Question: I have two separate jquery popup, one of which is populated from a 'GridView' data:
'''
//THIS IS THE POPUP WHICH PRE POPULATES THE TEXTAREA VALUE FROM THE GRIDVIEW
<asp:UpdatePanel runat="server" ID="upPop" UpdateMode="Conditional">
<ContentTemplate>
<div id="popupContactEM">
<a id="popupContactCloseEM" title="Close Window">x</a>
<div id="dvFourthEM" class="mainFirst">
<div id="leftdiv1EM" class="leftdivspec"><sup style="color: #FF0000; font-weight: bold;">*</sup>Message:<br /><br /><b style="font-size: xx-small;">Character Count: </b><input maxlength="4" size="4" id="charCountE" style="border: none; font-size: xx-small; color: #E55302;" disabled="disabled" /><br /><b style="font-size: xx-small;">Word Count: </b><input maxlength="4" size="4" style="border: none; font-size: xx-small; color: #E55302;" id="wordCountE" disabled="disabled" /></div>
<div id="rightdiv1EM" class="rightdivspec"><asp:TextBox ID="tbMessageEM" ClientIDMode="Static" runat="server" TextMode="MultiLine" Columns="30" Rows="5"></asp:TextBox></div>
</div>
</div>
<div id="backgroundPopupEM"></div>
</ContentTemplate>
</asp:UpdatePanel>
<div id="popupContact">
<a id="popupContactClose" title="Close Window">x</a>
<div id="dvFourth" class="mainFirst">
<div id="leftdiv1" class="leftdivspec"><sup style="color: #FF0000; font-weight: bold;">*</sup>Message:<br /><br /><b style="font-size: xx-small;">Character Count: </b><input maxlength="4" size="4" id="charCount" style="border: none; font-size: xx-small; color: #E55302;" disabled="disabled" /><br /><b style="font-size: xx-small;">Word Count: </b><input maxlength="4" size="4" style="border: none; font-size: xx-small; color: #E55302;" id="wordCount" disabled="disabled" /></div>
<div id="rightdiv1" class="rightdivspec"><asp:TextBox ID="tbMessage" ClientIDMode="Static" runat="server" TextMode="MultiLine" Columns="30" Rows="5"></asp:TextBox></div>
</div>
</div>
<div id="backgroundPopup"></div>
'''
I am trying to display the WORD and CHARACTER count for either popup with and I have the following JQuery:
'''
$(document).ready(function () {
$("#tbMessage").keyup(function () {
WordCounter(this, 0);
});
$("body").on('keyup', "#tbMessageEM", function (e) {
WordCounter(this, 1);
});
});
function WordCounter(txt, whc) {
if (whc == 0) {
s = txt.value;
}
else {
s = txt;
}
if (s.length == 0) {
len = 0;
}
else {
m1 = s.replace(/\s/g, '+');
m = m1.replace(/^\s/g, '+');
len = countWords(m);
}
if (whc == 0) {
document.getElementById("charCount").value = s.length;
document.getElementById("wordCount").value = len;
}
else {
document.getElementById("charCountE").value = s.length;
document.getElementById("wordCountE").value = len;
}
}
function countWords(str) {
str1 = str.replace(/\+*$/gi, "");
str2 = str1.replace(/\++/g, ' ');
var temp = new Array();
temp = str2.split(' ');
return temp.length;
}
'''
When the popup which is not pre-populated opens, I am able to enter the text inside the 'TextArea' and it gives me the count.
When the popup which is prepopulated opens, it does give the word/character count from the text inside the 'TextArea' but when I go to enter or delete anything, I get the following error: '0x800a01b6 - JavaScript runtime error: Object doesn't support property or method 'replace'':

Please help me resolve the error.
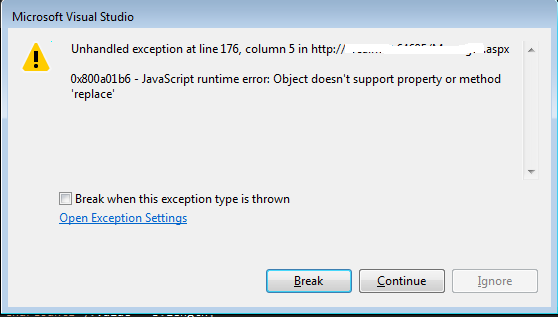
Answer: 'txt' was coming up '[object HTML TextAreaElement]'.
I changed the code to this:
'''
if (whc == 0) {
s = txt.value;
}
else {
s = $("#tbMessageEM").val();;
}
'''
Instead of getting 'txt', I am getting the value of the textarea and it is working fine.
:
For the pre-populated textarea, I was loading the popup this way:
'''
function loadPopupEM() {
//loads popup only if it is disabled
if (popupStatusEM == 0) {
$("#backgroundPopupEM").css({
"opacity": "0.7"
});
$("#backgroundPopupEM").fadeIn("slow");
$("#popupContactEM").fadeIn("slow");
popupStatusEM = 1;
var w = $("#tbMessageEM").val(); //get the prepopulated text
WordCounter(w, 1);
}
}
'''
When the popup loaded, I got the following error in the line 'if (s.length == 0)':
'''
0x800a138f - JavaScript runtime error: Unable to get property 'length' of undefined or null reference
'''